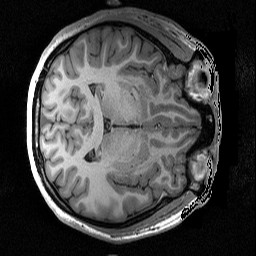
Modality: T1w
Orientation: axial